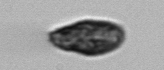
Label: Pseudochattonella_farcimen